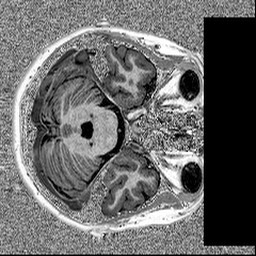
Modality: MP2RAGE
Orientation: axial
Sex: female